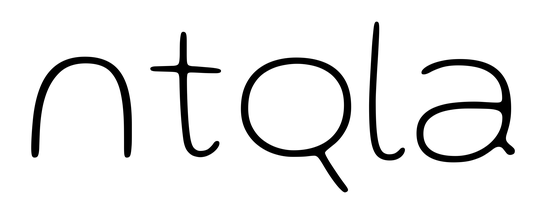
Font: Gluten_Thin